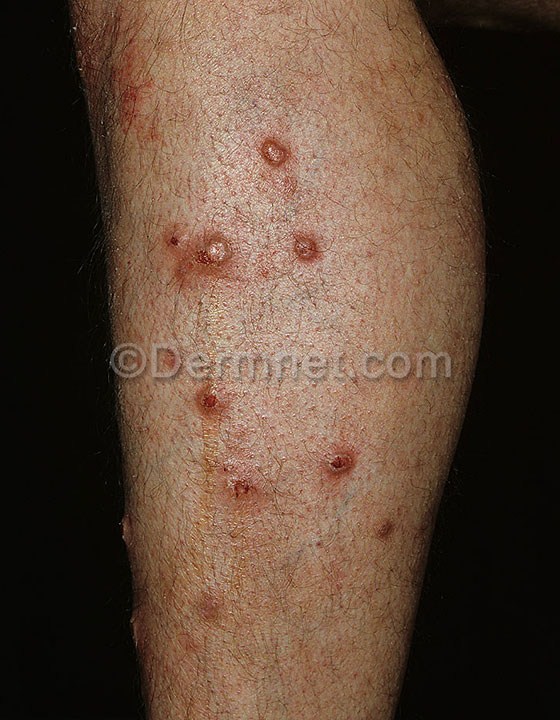
Disease: Eczema Photos